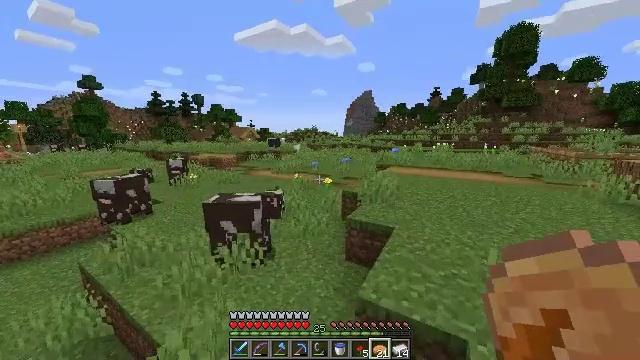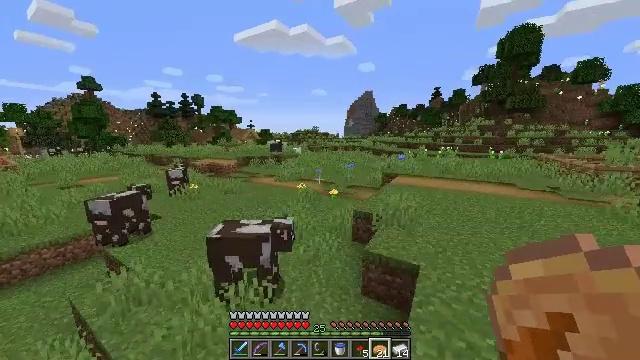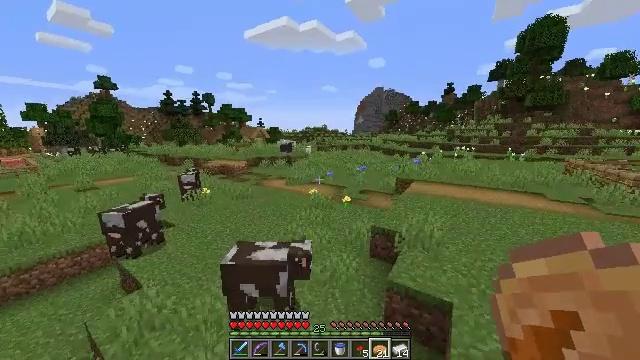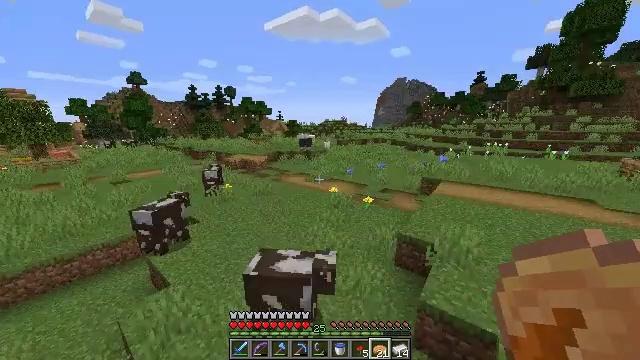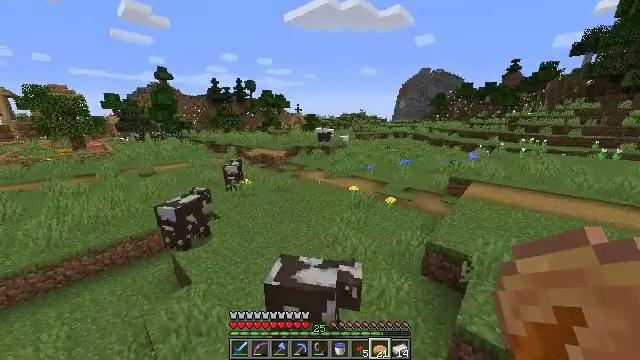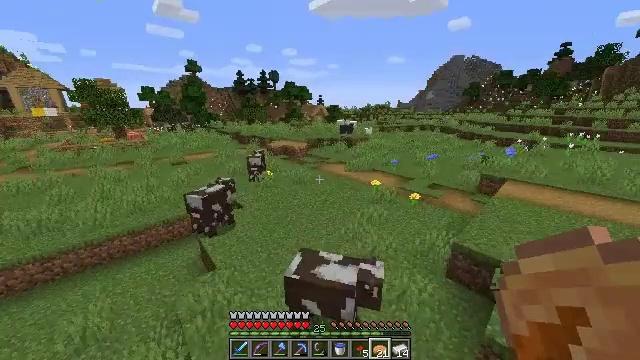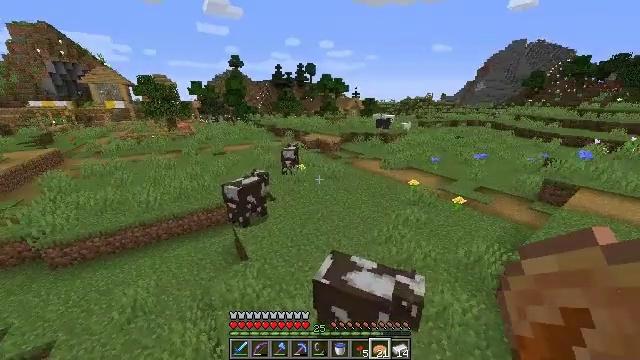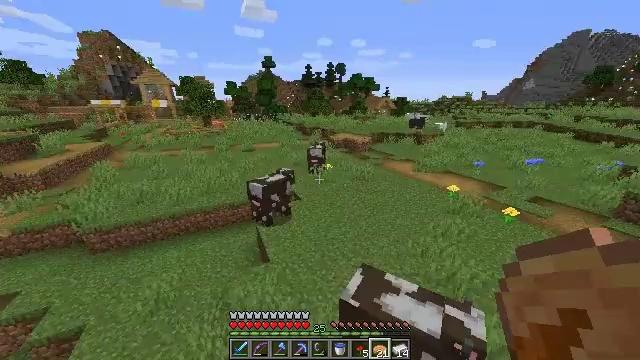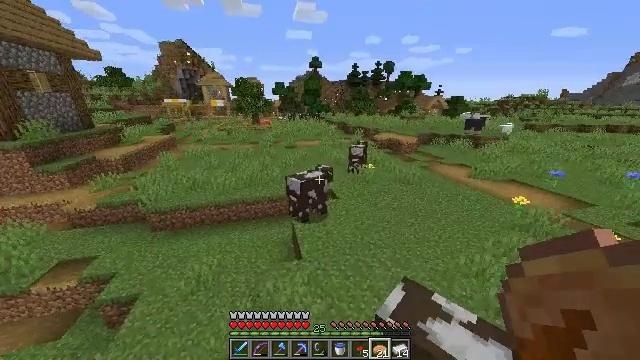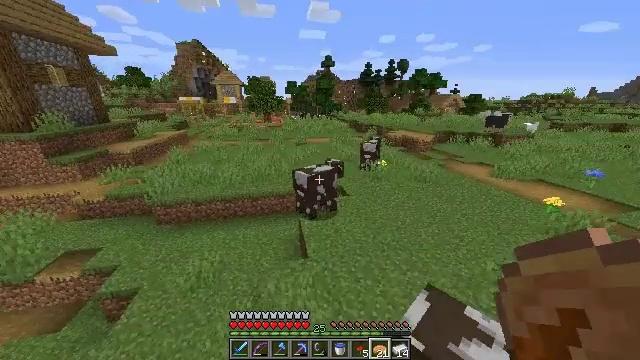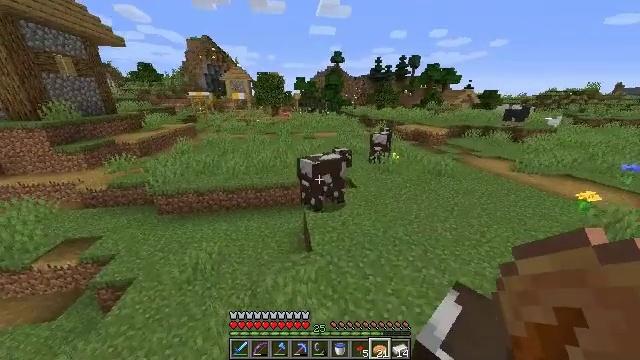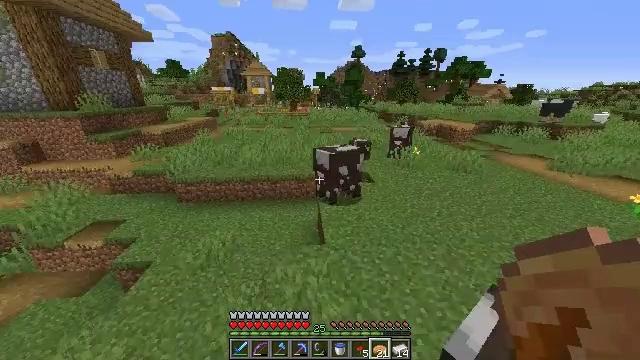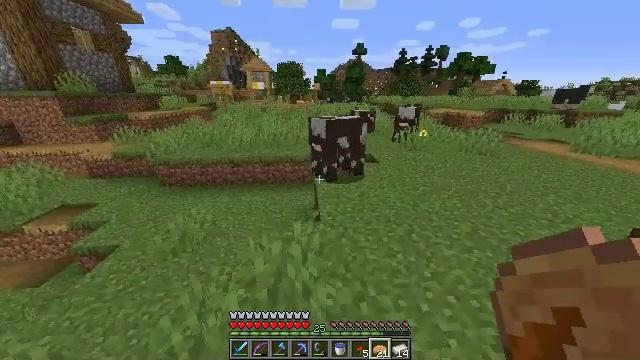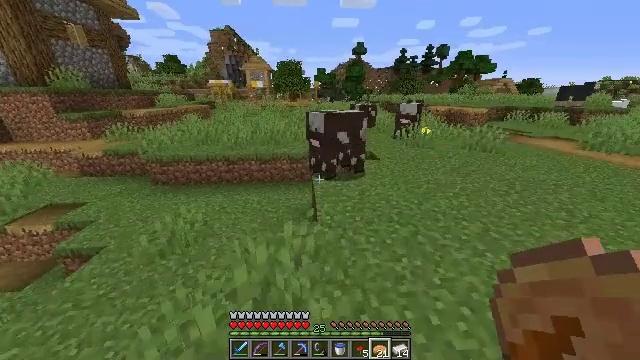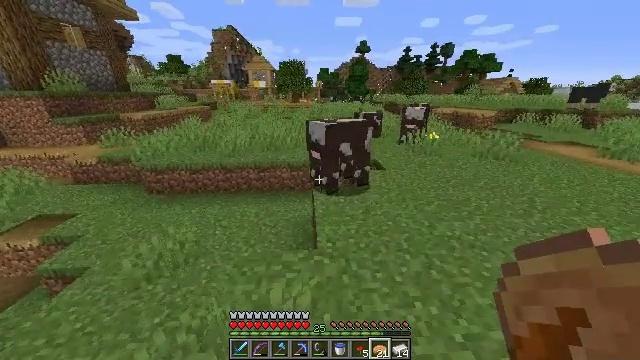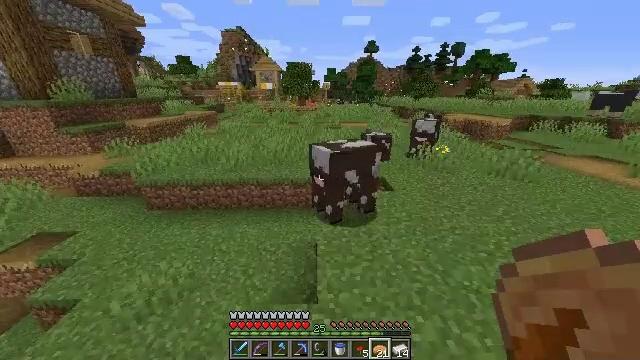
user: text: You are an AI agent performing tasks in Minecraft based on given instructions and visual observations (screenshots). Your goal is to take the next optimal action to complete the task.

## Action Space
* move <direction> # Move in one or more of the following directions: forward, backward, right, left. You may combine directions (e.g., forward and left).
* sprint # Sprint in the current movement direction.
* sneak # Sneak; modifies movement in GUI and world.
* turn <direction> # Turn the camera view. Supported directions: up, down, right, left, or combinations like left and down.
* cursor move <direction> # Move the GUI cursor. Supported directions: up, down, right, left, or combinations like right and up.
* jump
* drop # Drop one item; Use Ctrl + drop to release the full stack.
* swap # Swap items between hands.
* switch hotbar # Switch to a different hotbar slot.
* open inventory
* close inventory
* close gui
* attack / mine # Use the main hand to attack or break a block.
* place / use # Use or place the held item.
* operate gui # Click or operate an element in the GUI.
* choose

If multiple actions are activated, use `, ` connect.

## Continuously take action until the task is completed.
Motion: motion action
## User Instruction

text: Break the oxeye daisy to gather it.
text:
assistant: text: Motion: move forward and move left, sprint, jump
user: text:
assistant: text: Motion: move forward and move left, sprint, turn left, jump
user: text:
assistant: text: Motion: move forward and move left, sprint, turn left and down, jump
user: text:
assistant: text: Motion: move forward and move left, sprint, turn left and down, jump
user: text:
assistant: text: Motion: move forward and move left, sprint, turn left and down, jump
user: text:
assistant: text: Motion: move forward and move left, sprint, turn left and down, jump
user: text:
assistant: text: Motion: move forward, sprint, turn left, jump
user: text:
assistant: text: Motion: move forward, sprint, turn left, jump
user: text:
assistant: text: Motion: move forward, sprint, turn left, jump
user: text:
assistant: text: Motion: move forward, sprint, turn left, jump
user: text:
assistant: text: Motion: move forward, sprint, turn left, jump
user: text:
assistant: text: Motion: move forward, sprint, jump
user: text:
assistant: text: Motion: move forward, jump
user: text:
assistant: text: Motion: move forward, jump
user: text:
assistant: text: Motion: move forward, sprint, turn left, jump
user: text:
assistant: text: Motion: move forward, sprint, turn left, jump
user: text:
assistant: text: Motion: move forward, sprint, turn left, jump
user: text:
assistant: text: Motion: move forward, sprint, turn left, jump
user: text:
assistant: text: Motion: move forward, sprint, turn left, jump
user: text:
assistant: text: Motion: move forward, sprint, turn left, jump
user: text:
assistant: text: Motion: move forward, sprint, turn left and up, jump
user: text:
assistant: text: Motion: move forward, sprint, jump
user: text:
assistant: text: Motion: move forward, sprint, jump
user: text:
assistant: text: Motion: move forward, sprint, jump
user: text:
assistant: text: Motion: move forward, sprint, jump
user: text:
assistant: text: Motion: move forward, sprint, jump
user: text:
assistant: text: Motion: move forward, sprint, jump
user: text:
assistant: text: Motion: move forward, sprint, turn left, jump
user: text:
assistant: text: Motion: move forward, sprint, turn left, jump
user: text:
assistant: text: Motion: move forward, sprint, jump